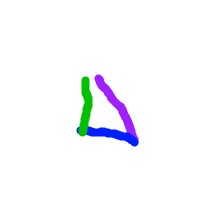
Shape: triangle